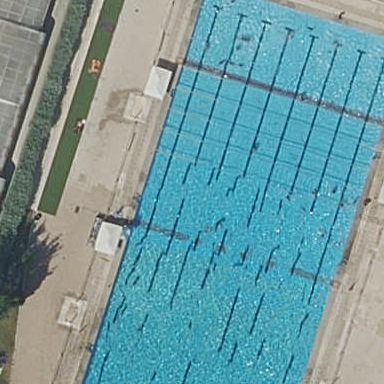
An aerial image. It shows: Outdoor swimming pool for leisure and sport activities.